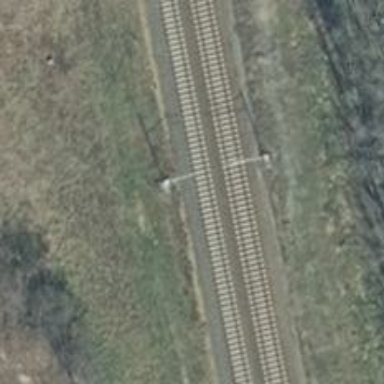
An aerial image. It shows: Railway track with contact lines for electrification.